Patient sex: M
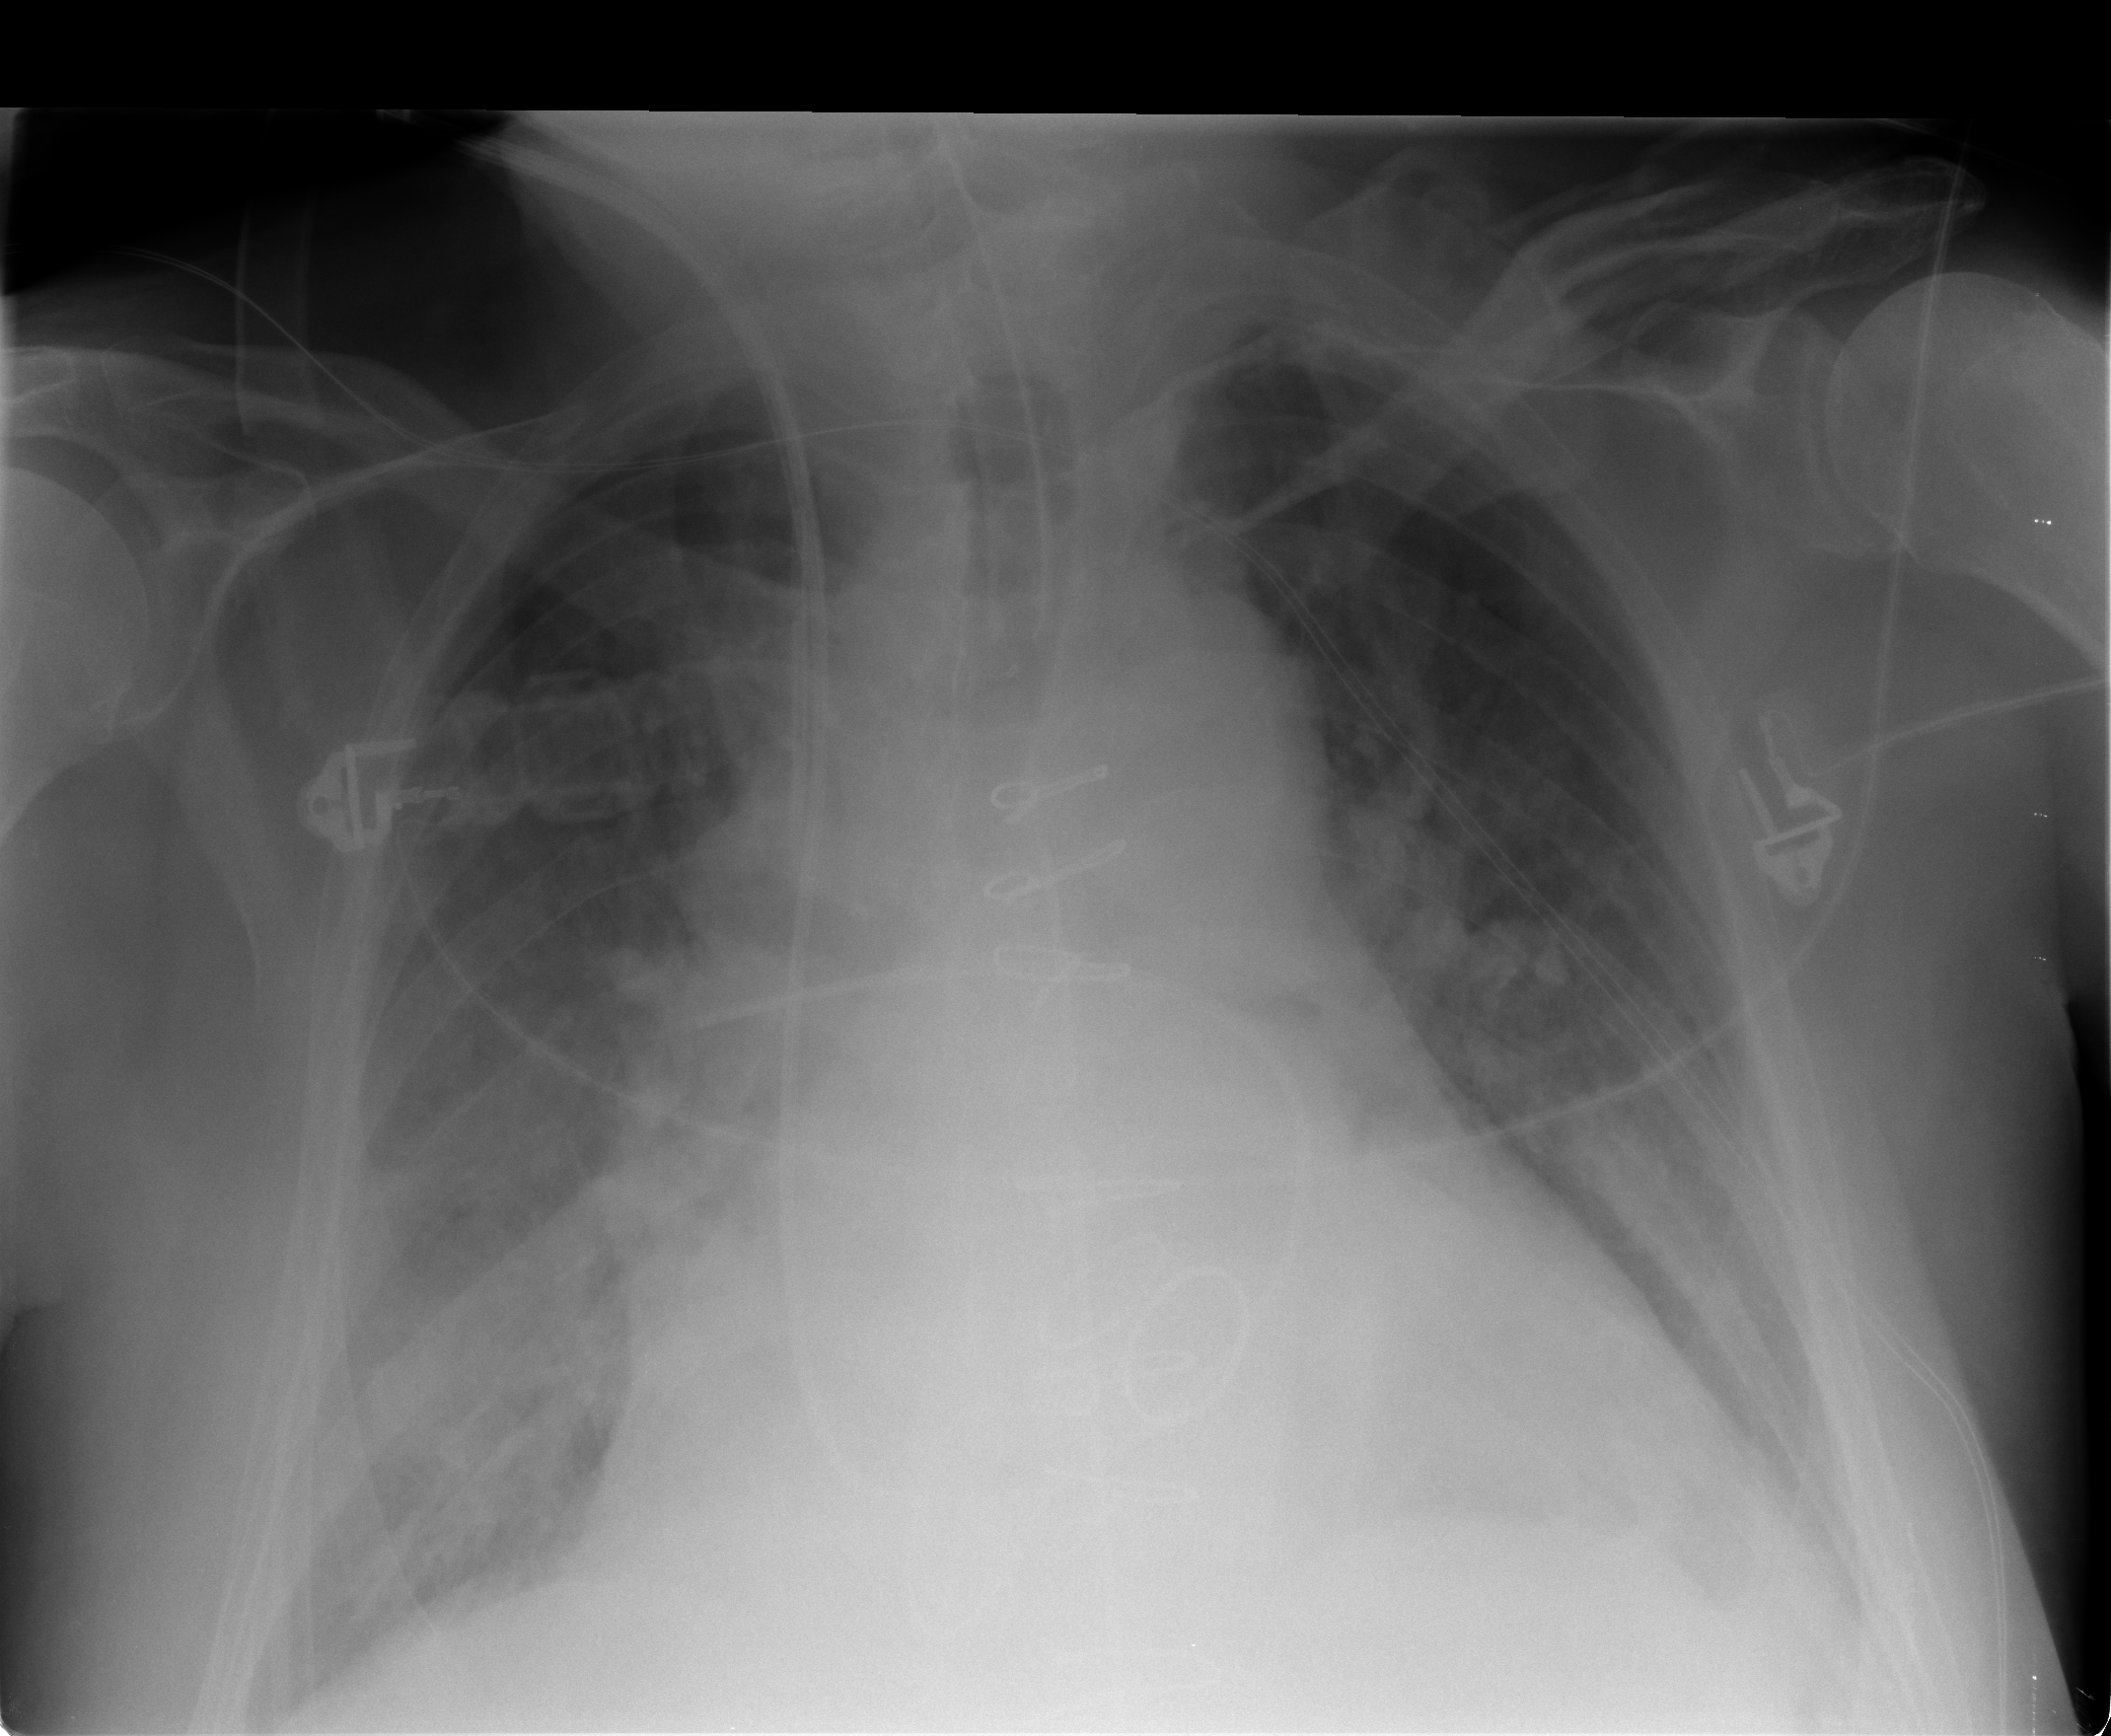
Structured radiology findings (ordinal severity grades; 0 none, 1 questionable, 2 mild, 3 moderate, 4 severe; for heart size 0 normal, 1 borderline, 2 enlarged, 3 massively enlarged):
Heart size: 2
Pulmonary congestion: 2
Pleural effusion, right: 2
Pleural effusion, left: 1
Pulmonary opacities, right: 2
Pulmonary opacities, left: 2
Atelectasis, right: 3
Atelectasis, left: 2